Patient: sex F, age 62
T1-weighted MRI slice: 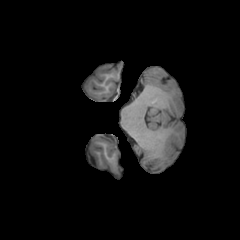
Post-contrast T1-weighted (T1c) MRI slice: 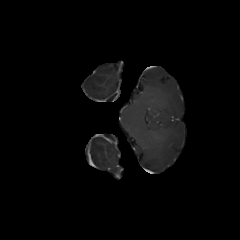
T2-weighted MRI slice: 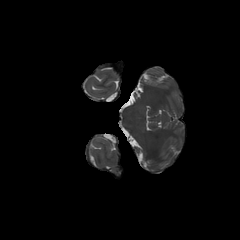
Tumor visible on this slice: no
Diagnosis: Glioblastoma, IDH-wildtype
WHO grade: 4